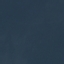
Land use / land cover: SeaLake